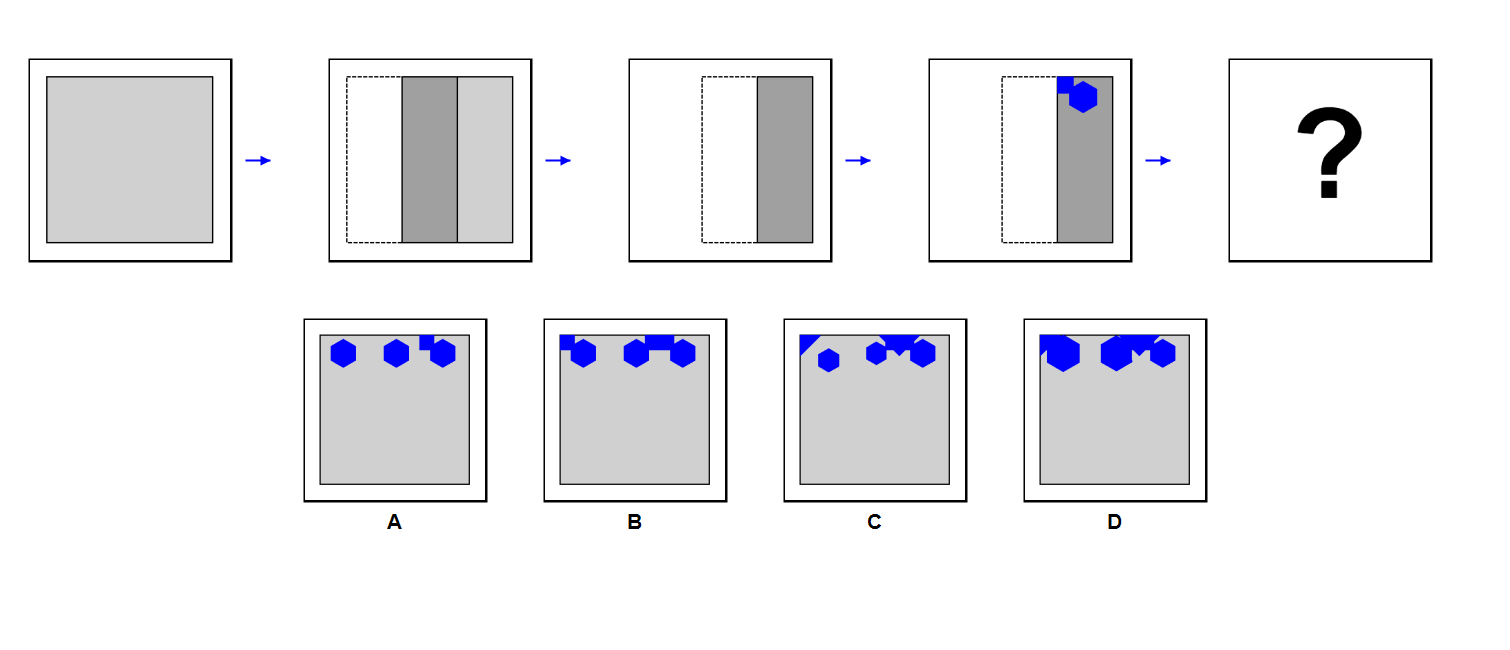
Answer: B